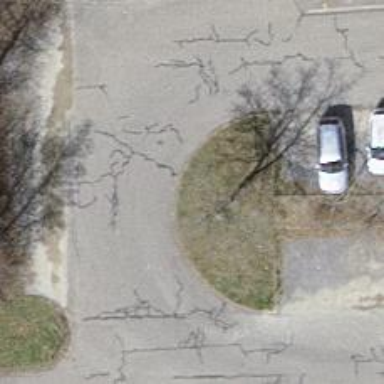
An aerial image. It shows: Urban tree adds touch of nature to the surroundings.